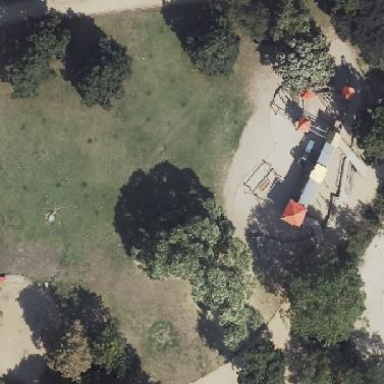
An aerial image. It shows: Lovely park for leisure and relaxation.